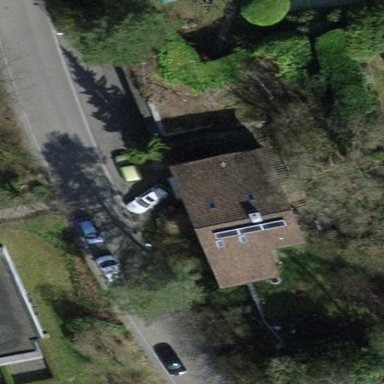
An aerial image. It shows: Detached building with gabled roof.